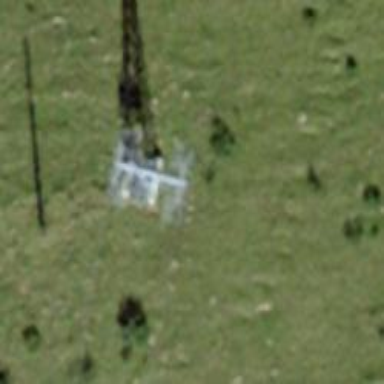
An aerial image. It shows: Chair lift captured from aerial perspective.